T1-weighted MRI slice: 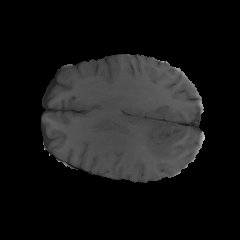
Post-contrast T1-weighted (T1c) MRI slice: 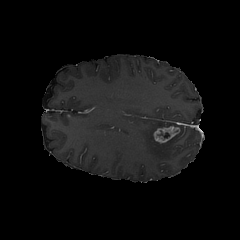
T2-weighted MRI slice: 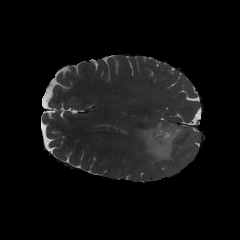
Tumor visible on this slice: yes